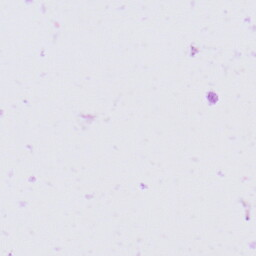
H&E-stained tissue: Prostate